Interaction volume radius: 5 \u00c5
Interaction volume height: 15 \u00c5
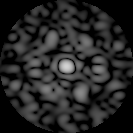
Disorder parameter: 0.7038